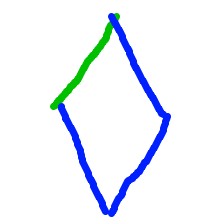
Shape: rhombus